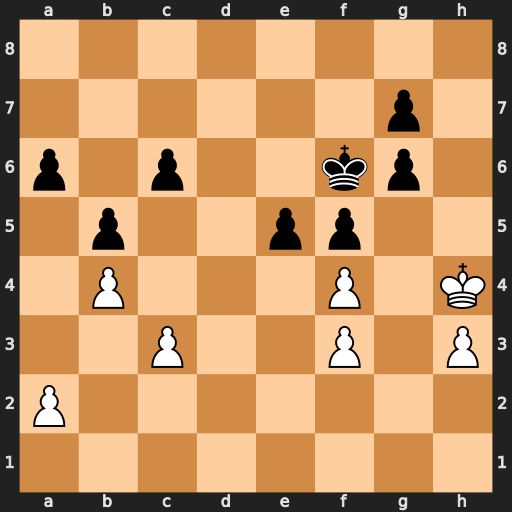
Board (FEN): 8/6p1/p1p2kp1/1p2pp2/1P3P1K/2P2P1P/P7/8
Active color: w
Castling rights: -
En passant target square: -
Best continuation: fxe5+ Kxe5 Kg5